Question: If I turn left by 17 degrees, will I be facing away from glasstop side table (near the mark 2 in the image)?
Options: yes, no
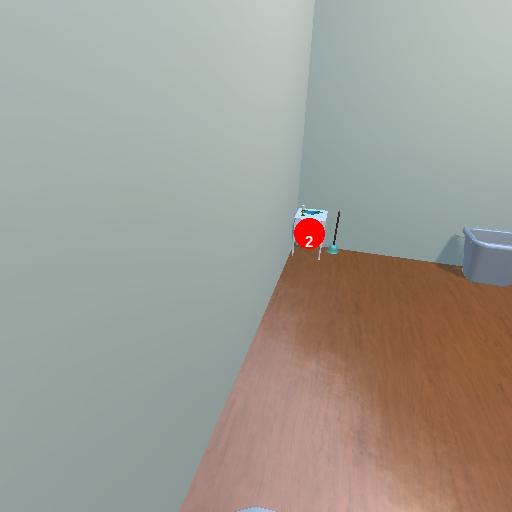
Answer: yes